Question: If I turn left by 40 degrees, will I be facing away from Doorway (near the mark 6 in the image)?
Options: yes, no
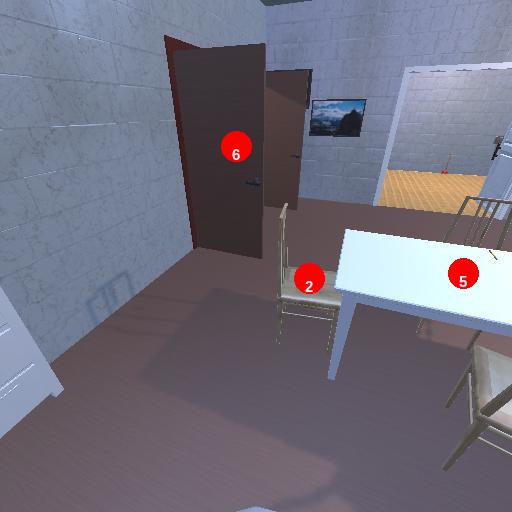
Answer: yes